Question: I would like to be able to iterate through the grid elements with a set step size. The fun part of this problem is that the grid will be rotated. I have developed an algorithm to do this and it is successful for some cases. The image below specifies the problem:

The conditions of the problem are that a grid spacing will be provided that is a factor of the grid length and width (As a side note the grid can be rectangular). The Algorithm must iterate through the grid and print out where it is. Here is some code and an example of it working:
'''
int main() {
vector< vector<double> > bound;
vector<double> point;
point.push_back(0);
point.push_back(4);
bound.push_back(point);
point[0] = 6; point[1] = 10;
bound.push_back(point);
point[0] = 4; point[1] = 0;
bound.push_back(point);
point[0] = 10; point[1] = 6;
bound.push_back(point);
double d = 0.5;
double x, y;
int countx = 0, county = 0;
for (double i = bound[0][0]; i < bound[2][0]; i+=d) {
//std::cout << "I: " << i << std::endl;
for (double j = bound[0][1]; j < bound[1][1]; j+=d) {
//std::cout << "J: " << j << std::endl;
x = i+d+(double)county*d;
y = j-(double)countx*d;
++county;
std::cout << "i, j, x and y: " << i << " " << j << " " << x << " " << y << std::endl;
}
std::cout << "new Row--------------------
";
++countx;
county = 0;
}
}
'''
The code above works and prints correctly the grid elements, ie:
'''
x and y: 4, 0.5
x and y: 4.5, 1
etc.
'''
However when trying a rectangle with bounds:
'''
[(0.5, 6), (3, 8.5), (5.5, 1), (8, 3.5)]
'''
and a step size (d) of 1
It iterates to outside the rectangle bounds. I can see why this is happening, the iterator condition in the for loop will not contain it because of the extra +d.
My question is, is there a better way to approach this problem and how would i go about it?
Does anyone know if this has been implemented before and has some source code?
Cheers for the help.
Ben
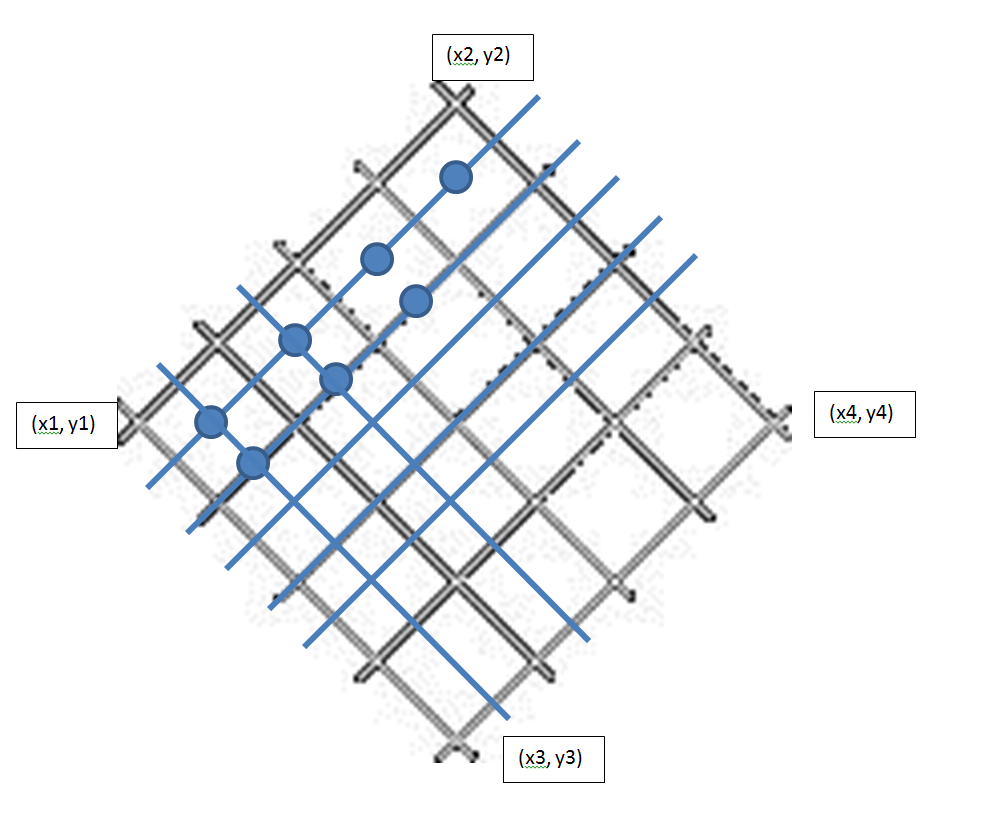
Answer: The Way I ended up going about it was to calculate the length and width of the rectangle by Pythagoras rule on two of the sides. I then made a grid on a virtual rectangle which is aligned with its bottom corner at the origin. Then by using a pre-developed library for matrix rotations and translations, I transformed the points individually by translating them to by the displacement to the bottom left corner and rotating them to the calculated angle of the rectangle.
This is similar to the above solution but uses a full transformation matrix. The answer ended up being simpler then I thought it would be.
Thanks for the help.